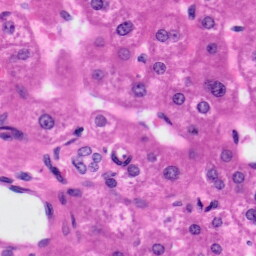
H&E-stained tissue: Liver